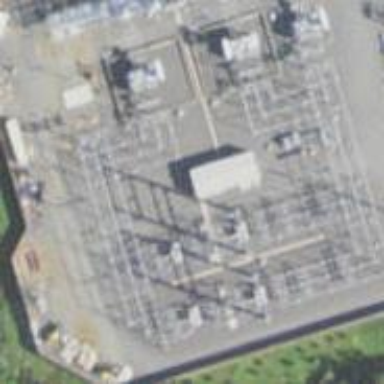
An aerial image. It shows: Switch used for power control.